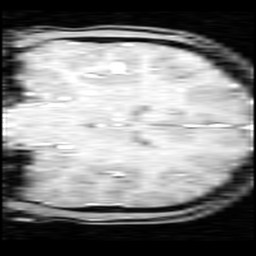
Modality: inplaneT1
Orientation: coronal
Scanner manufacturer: ge
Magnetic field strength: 3 T
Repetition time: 0.2 s
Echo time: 0.0036 s